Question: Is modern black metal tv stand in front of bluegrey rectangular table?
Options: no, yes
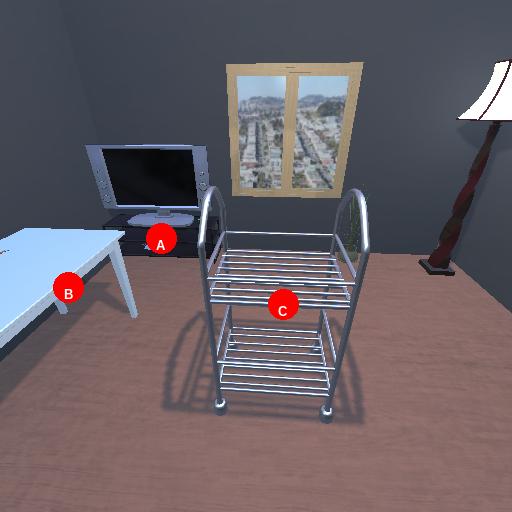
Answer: no